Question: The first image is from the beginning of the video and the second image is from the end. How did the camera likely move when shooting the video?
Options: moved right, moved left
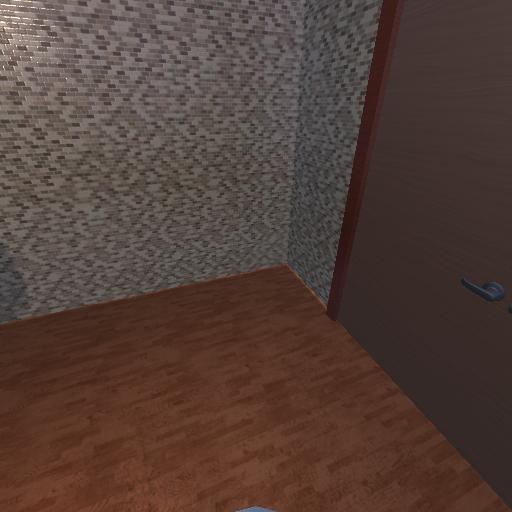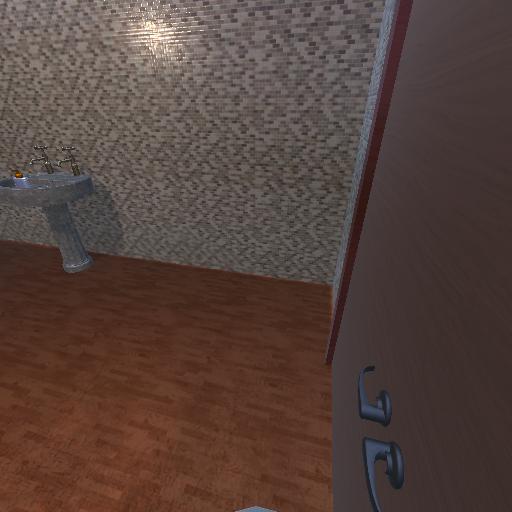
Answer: moved right